如图，已知点$M$是$\triangle ABC$的内心，$A_1$、$B_1$、$C_1$分别是点$M$关于$BC$、$CA$、$AB$的对称点，点$B$在$\triangle A_1B_1C_1$的外接圆上，且点$A$在$B_1C_1$边上，若$\triangle A_1B_1C_1$的外接圆半径为$2$，则$BC$长为
 (\quad)

\vspace{3pt}
\noindent
A．$2\sqrt{3}$\qquad B．$\sqrt{3}+2$\qquad C．$4\sqrt{3}$\qquad D．$2\sqrt{3}+2$
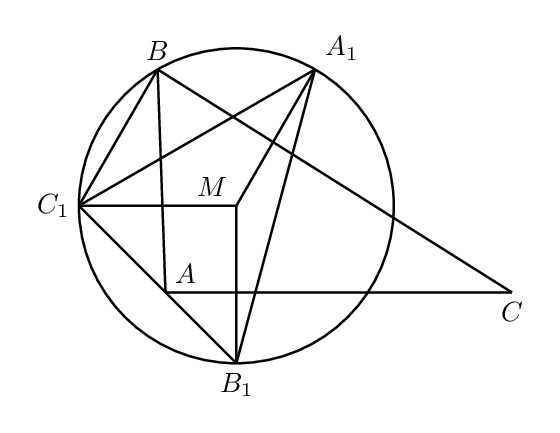
【解答】
\vspace{8pt}
\noindent
\textbf{【答案】}D

\vspace{3pt}
\noindent
\textbf{【分析】}本题主要考查了三角形的内心、外心、轴对称、特殊直角三角形等内容．连接$BM$、$AM$，易得四边形$MKAH$是正方形，再证$\angle ABC = 60^\circ$，即可得解．

\vspace{5pt}
\noindent
\textbf{【详解】}解：如图，连接$BM$、$AM$，设$MA_1$与$CB$交于点$G$，$MB_1$与$AC$交于点$H$，$MC_1$与$AB$交于点$K$，

\noindent
$\because \triangle A_1B_1C_1$的外接圆半径为$2$，且点$B$也在$\triangle A_1B_1C_1$的外接圆上，

\noindent
$\therefore MA_1 = MB_1 = MC_1 = MB = 2$，

\noindent
$\because A_1$、$B_1$、$C_1$分别是点$M$关于$BC$、$CA$、$AB$的对称点，

\noindent
$\therefore MK = KC_1 = 1$，$MG = GA_1 = 1$，$MH = HB_1 = 1$，$MA = AB_1$，$MA = AC_1$，

\noindent
$\therefore MA = AB_1 = AC_1$，

\noindent
$\therefore \angle MB_1A = \angle AMB_1 = \angle AC_1M = \angle AMC_1$，

\noindent
$\because \angle MC_1B_1 + \angle MB_1C_1 + \angle C_1MB_1 = 180^\circ$，

\noindent
$\therefore \angle MB_1A = \angle AMB_1 = \angle AC_1M = \angle AMC_1 = 45^\circ$，

\noindent
$\therefore \triangle MKA$、$\triangle C_1KA$、$\triangle MHA$、$\triangle B_1HA$都是等腰直角三角形，

\noindent
$\therefore \angle B_1MC_1 = 45^\circ + 45^\circ = 90^\circ$，

\noindent
$\because \angle MKA = \angle MHA = 90^\circ$，且$MK = MH$，

\noindent
$\therefore$四边形$MKAH$是正方形，

\noindent
$\therefore \angle BAC = 90^\circ$，$AK = 1$，

\noindent
在$\text{Rt}\triangle BMK$中，$BM = 2MK$，

\noindent
$\therefore \sin\angle MBK = \frac{1}{2}$，

\noindent
$\therefore \angle MBK = 30^\circ$，$BK = \sqrt{BM^2 - MK^2} = \sqrt{3}$，

\noindent
同理$\angle MBG = 30^\circ$，

\noindent
$\therefore \angle ABC = 60^\circ$，

\noindent
$\therefore \angle C = 30^\circ$，

\noindent
$\therefore AB = BK + AK = \sqrt{3} + 1$，

\noindent
$\therefore BC = 2AB = 2\sqrt{3} + 2$；

\noindent
故选：D．
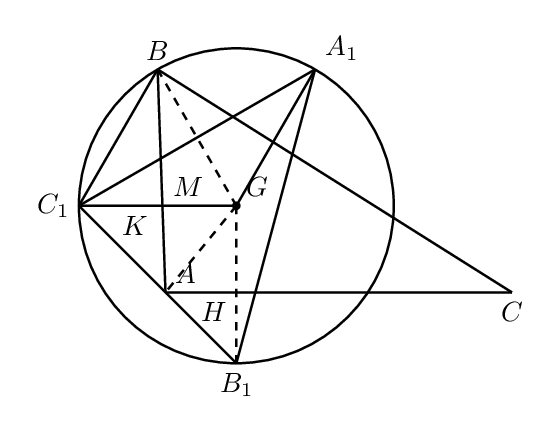